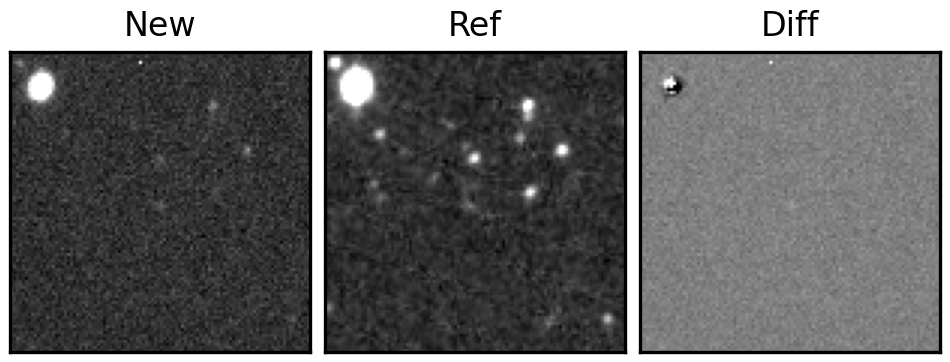
Label: real